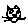
Label: cat